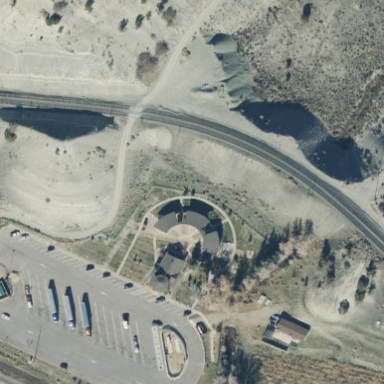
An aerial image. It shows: Rest area along the road.